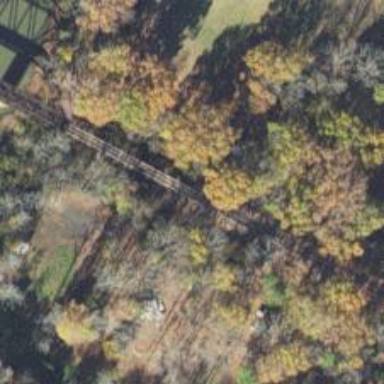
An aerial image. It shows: Truss bridge over railway.